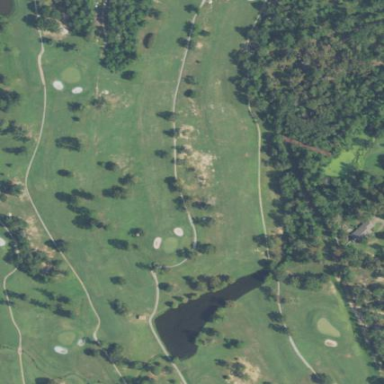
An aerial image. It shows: Golf course surrounded by greenery.